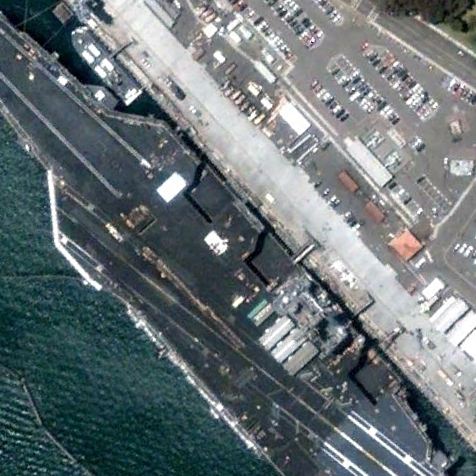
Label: Nimitz-class_aircraft_carrier